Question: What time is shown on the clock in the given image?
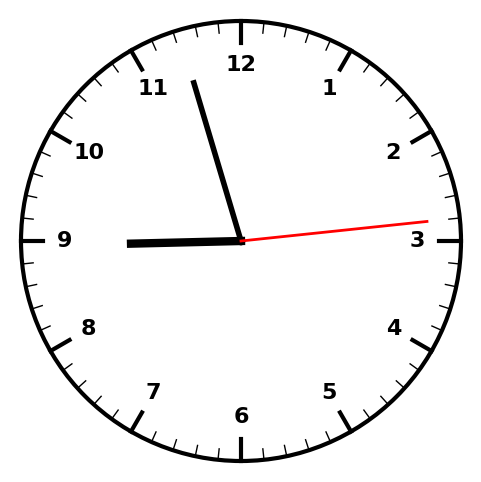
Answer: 08:57:14